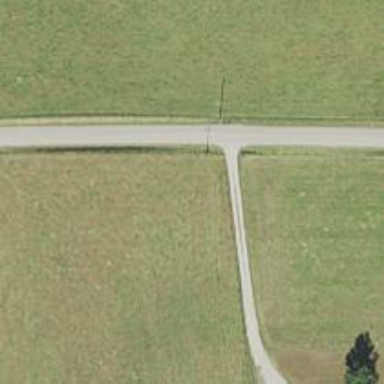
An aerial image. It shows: Tertiary road.